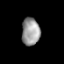
Tissue: prostate
Cell type: Epithelial cells
Senescence score: 0.3509
Nuclear area (px): 493
Mean DAPI intensity: 152.458